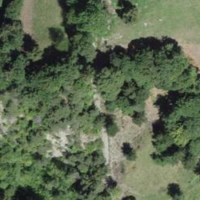
EUNIS habitat code: 44
Species observed at this site:
Salvia glutinosa